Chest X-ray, PA view. Patient: 44 years old, sex M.
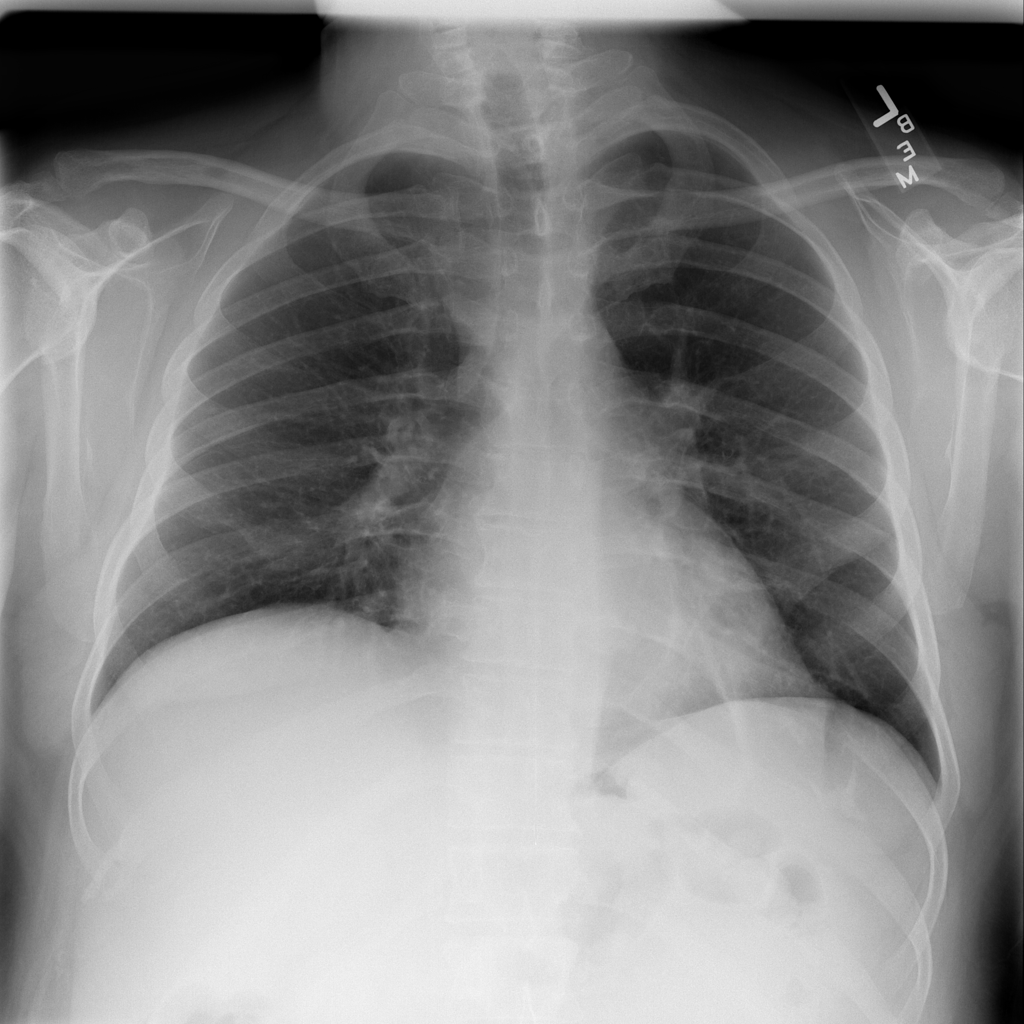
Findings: Atelectasis